Interaction volume radius: 10 \u00c5
Interaction volume height: 15 \u00c5
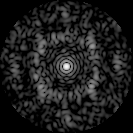
Disorder parameter: 0.7061